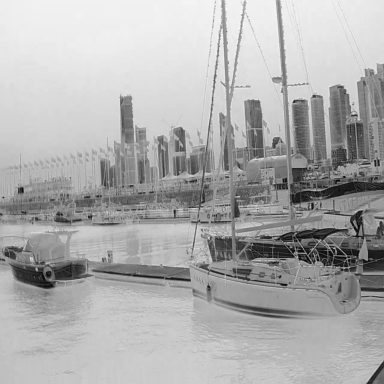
There are two canoes in the infrared image.